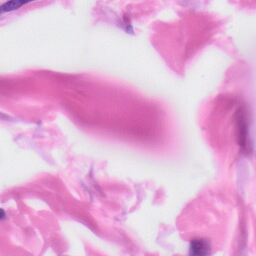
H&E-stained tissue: Skin